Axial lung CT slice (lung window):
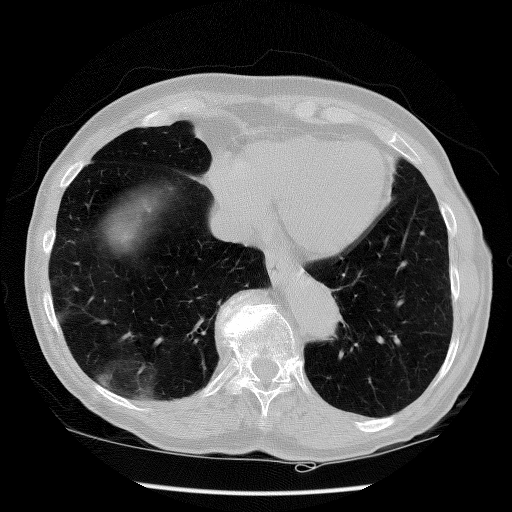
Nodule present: no